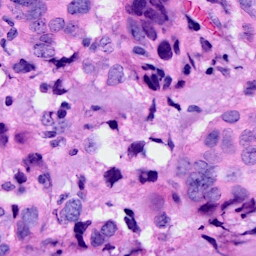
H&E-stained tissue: Breast